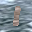
Label: 1